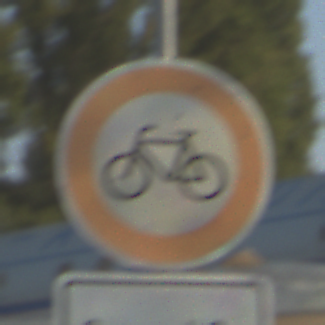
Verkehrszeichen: VerbotRadverkehr
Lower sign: ZeitangabenMitBeschraenkungAufWochentage8
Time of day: SunriseSunset
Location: Outdoor (Special)
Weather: Clear
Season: NotSpecified
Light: Natural